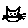
Label: cat